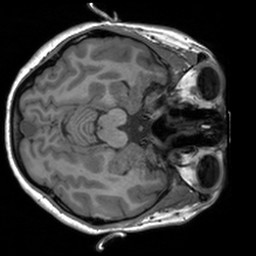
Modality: T1w
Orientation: axial
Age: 18
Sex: female
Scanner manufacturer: siemens
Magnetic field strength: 3 T
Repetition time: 1.9 s
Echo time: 0.00226 s